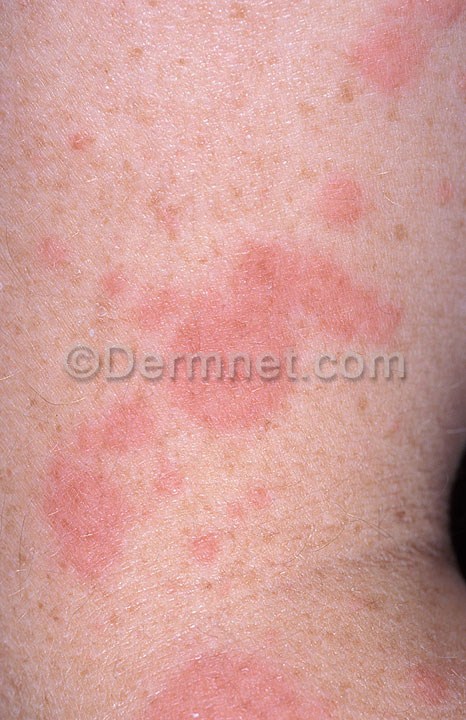
Disease: Vasculitis Photos